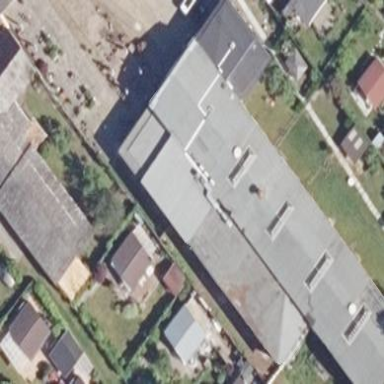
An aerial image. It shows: Building.